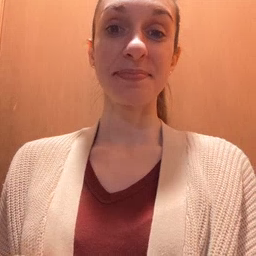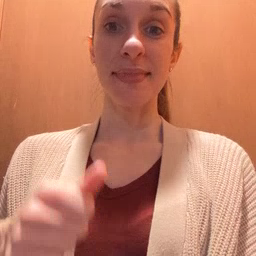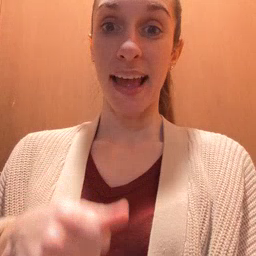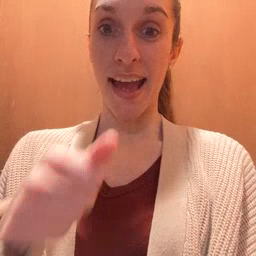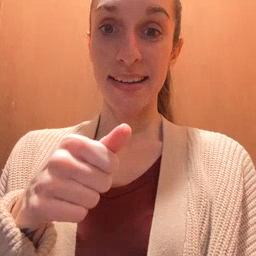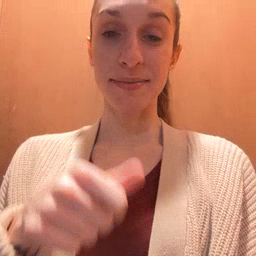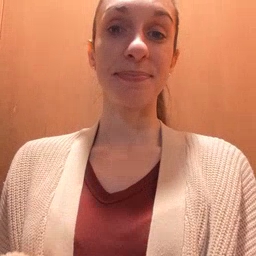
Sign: hide